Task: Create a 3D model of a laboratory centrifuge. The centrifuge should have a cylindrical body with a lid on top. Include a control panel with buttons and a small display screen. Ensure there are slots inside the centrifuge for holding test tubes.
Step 453:
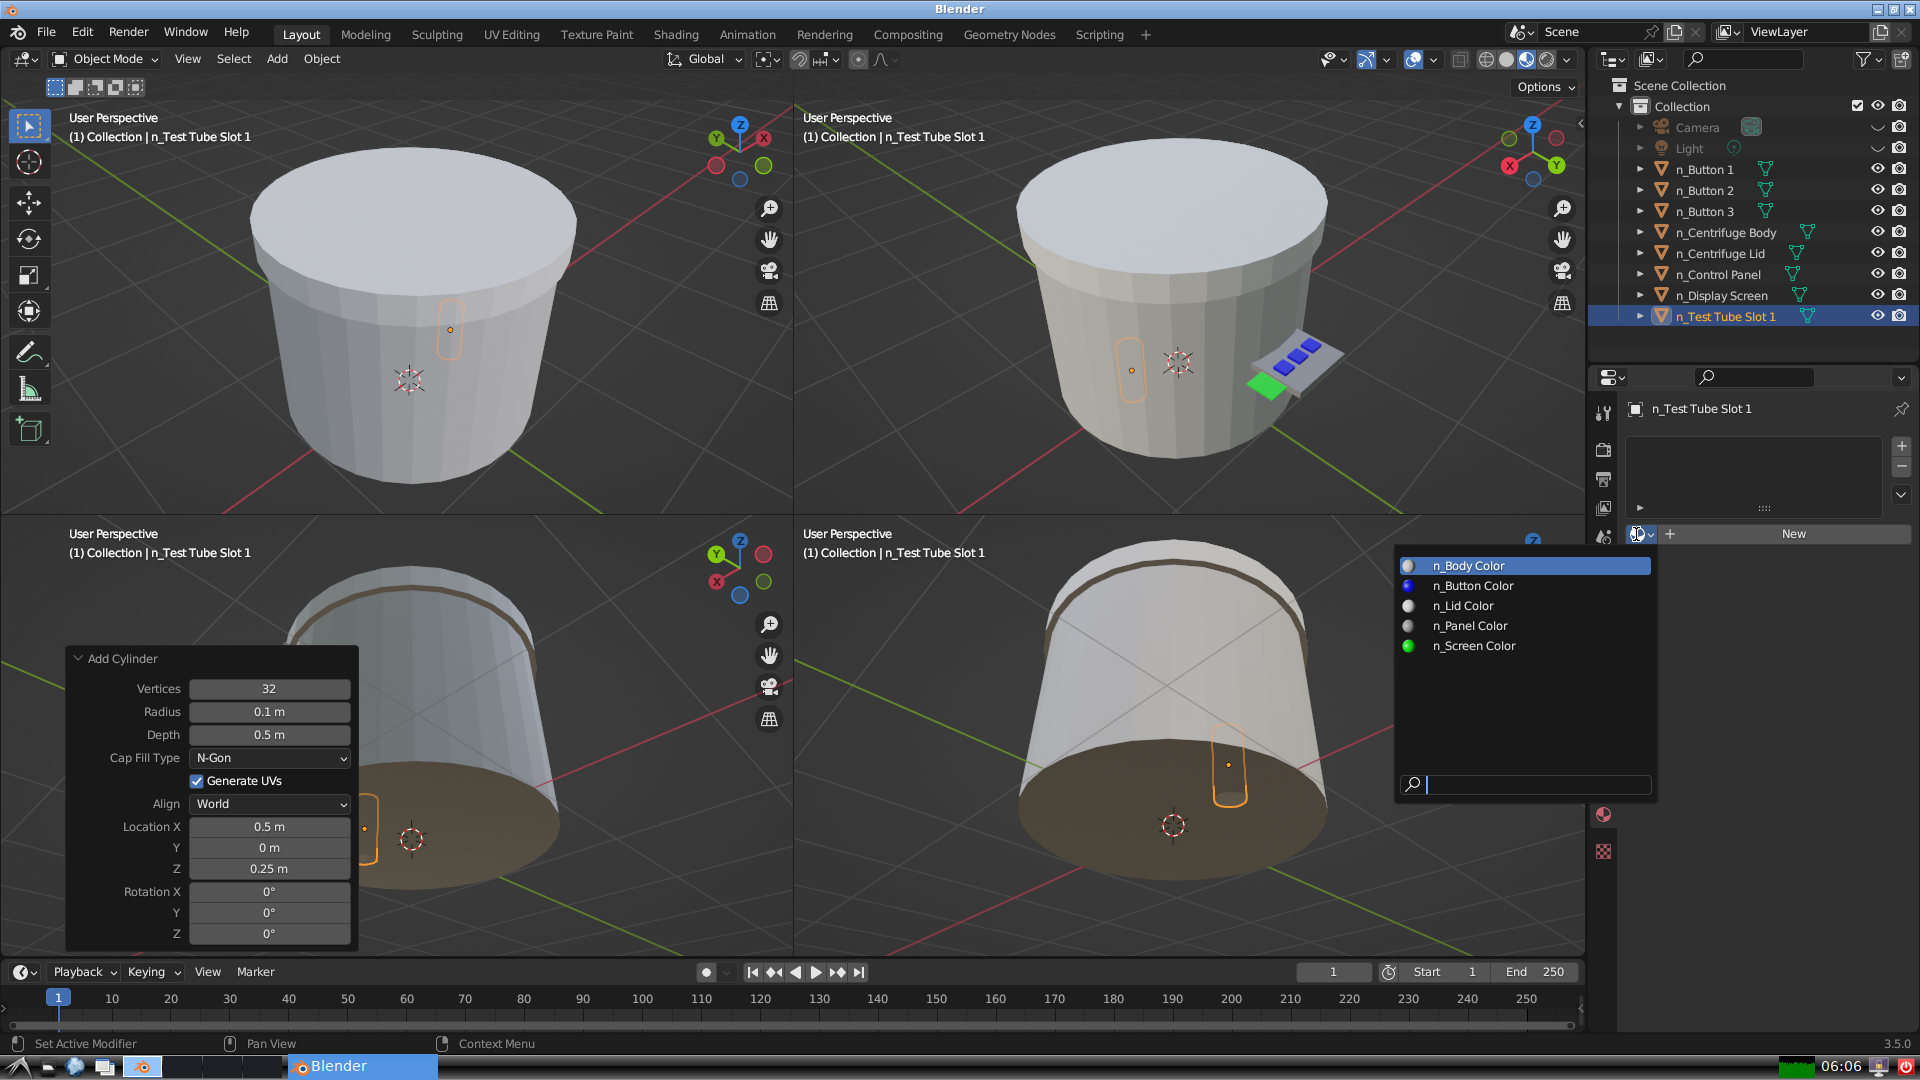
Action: input_text: n_Body Color